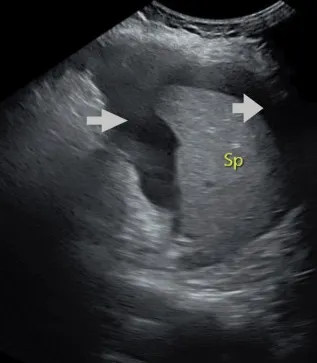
Ultrasound scan of the left upper abdomen. Arrows show free fluid around the spleen. Sp: Spleen.
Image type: radiology (ultrasound)